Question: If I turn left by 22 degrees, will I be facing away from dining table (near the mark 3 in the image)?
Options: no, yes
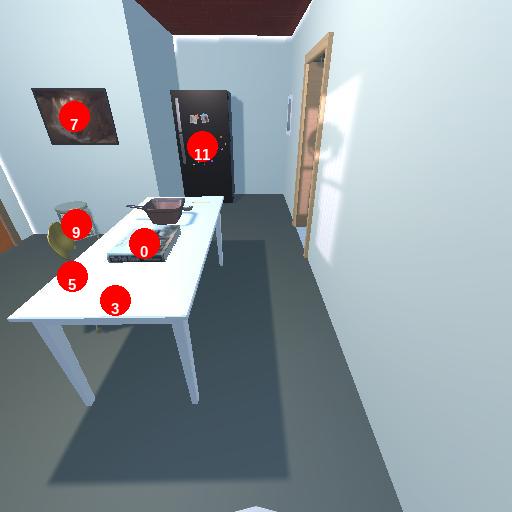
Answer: no